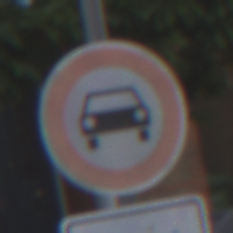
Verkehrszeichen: VerbotKraftwagen
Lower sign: ZeitangabenMitBeschraenkungAufWochentage8
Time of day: MorningAfternoon
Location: Outdoor (Urban)
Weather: Overcast
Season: NotSpecified
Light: Natural